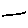
Label: line